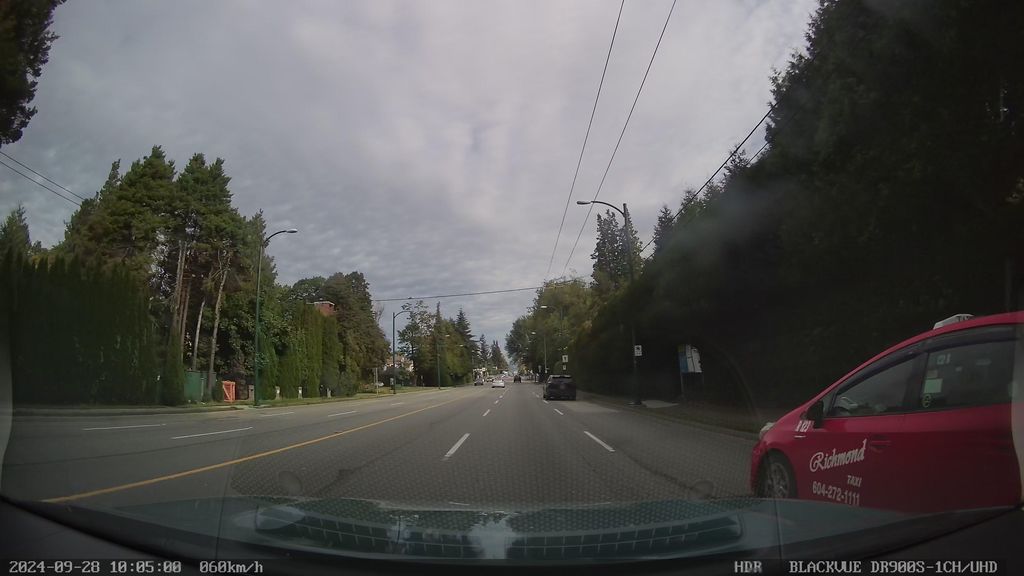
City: vancouver